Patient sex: M
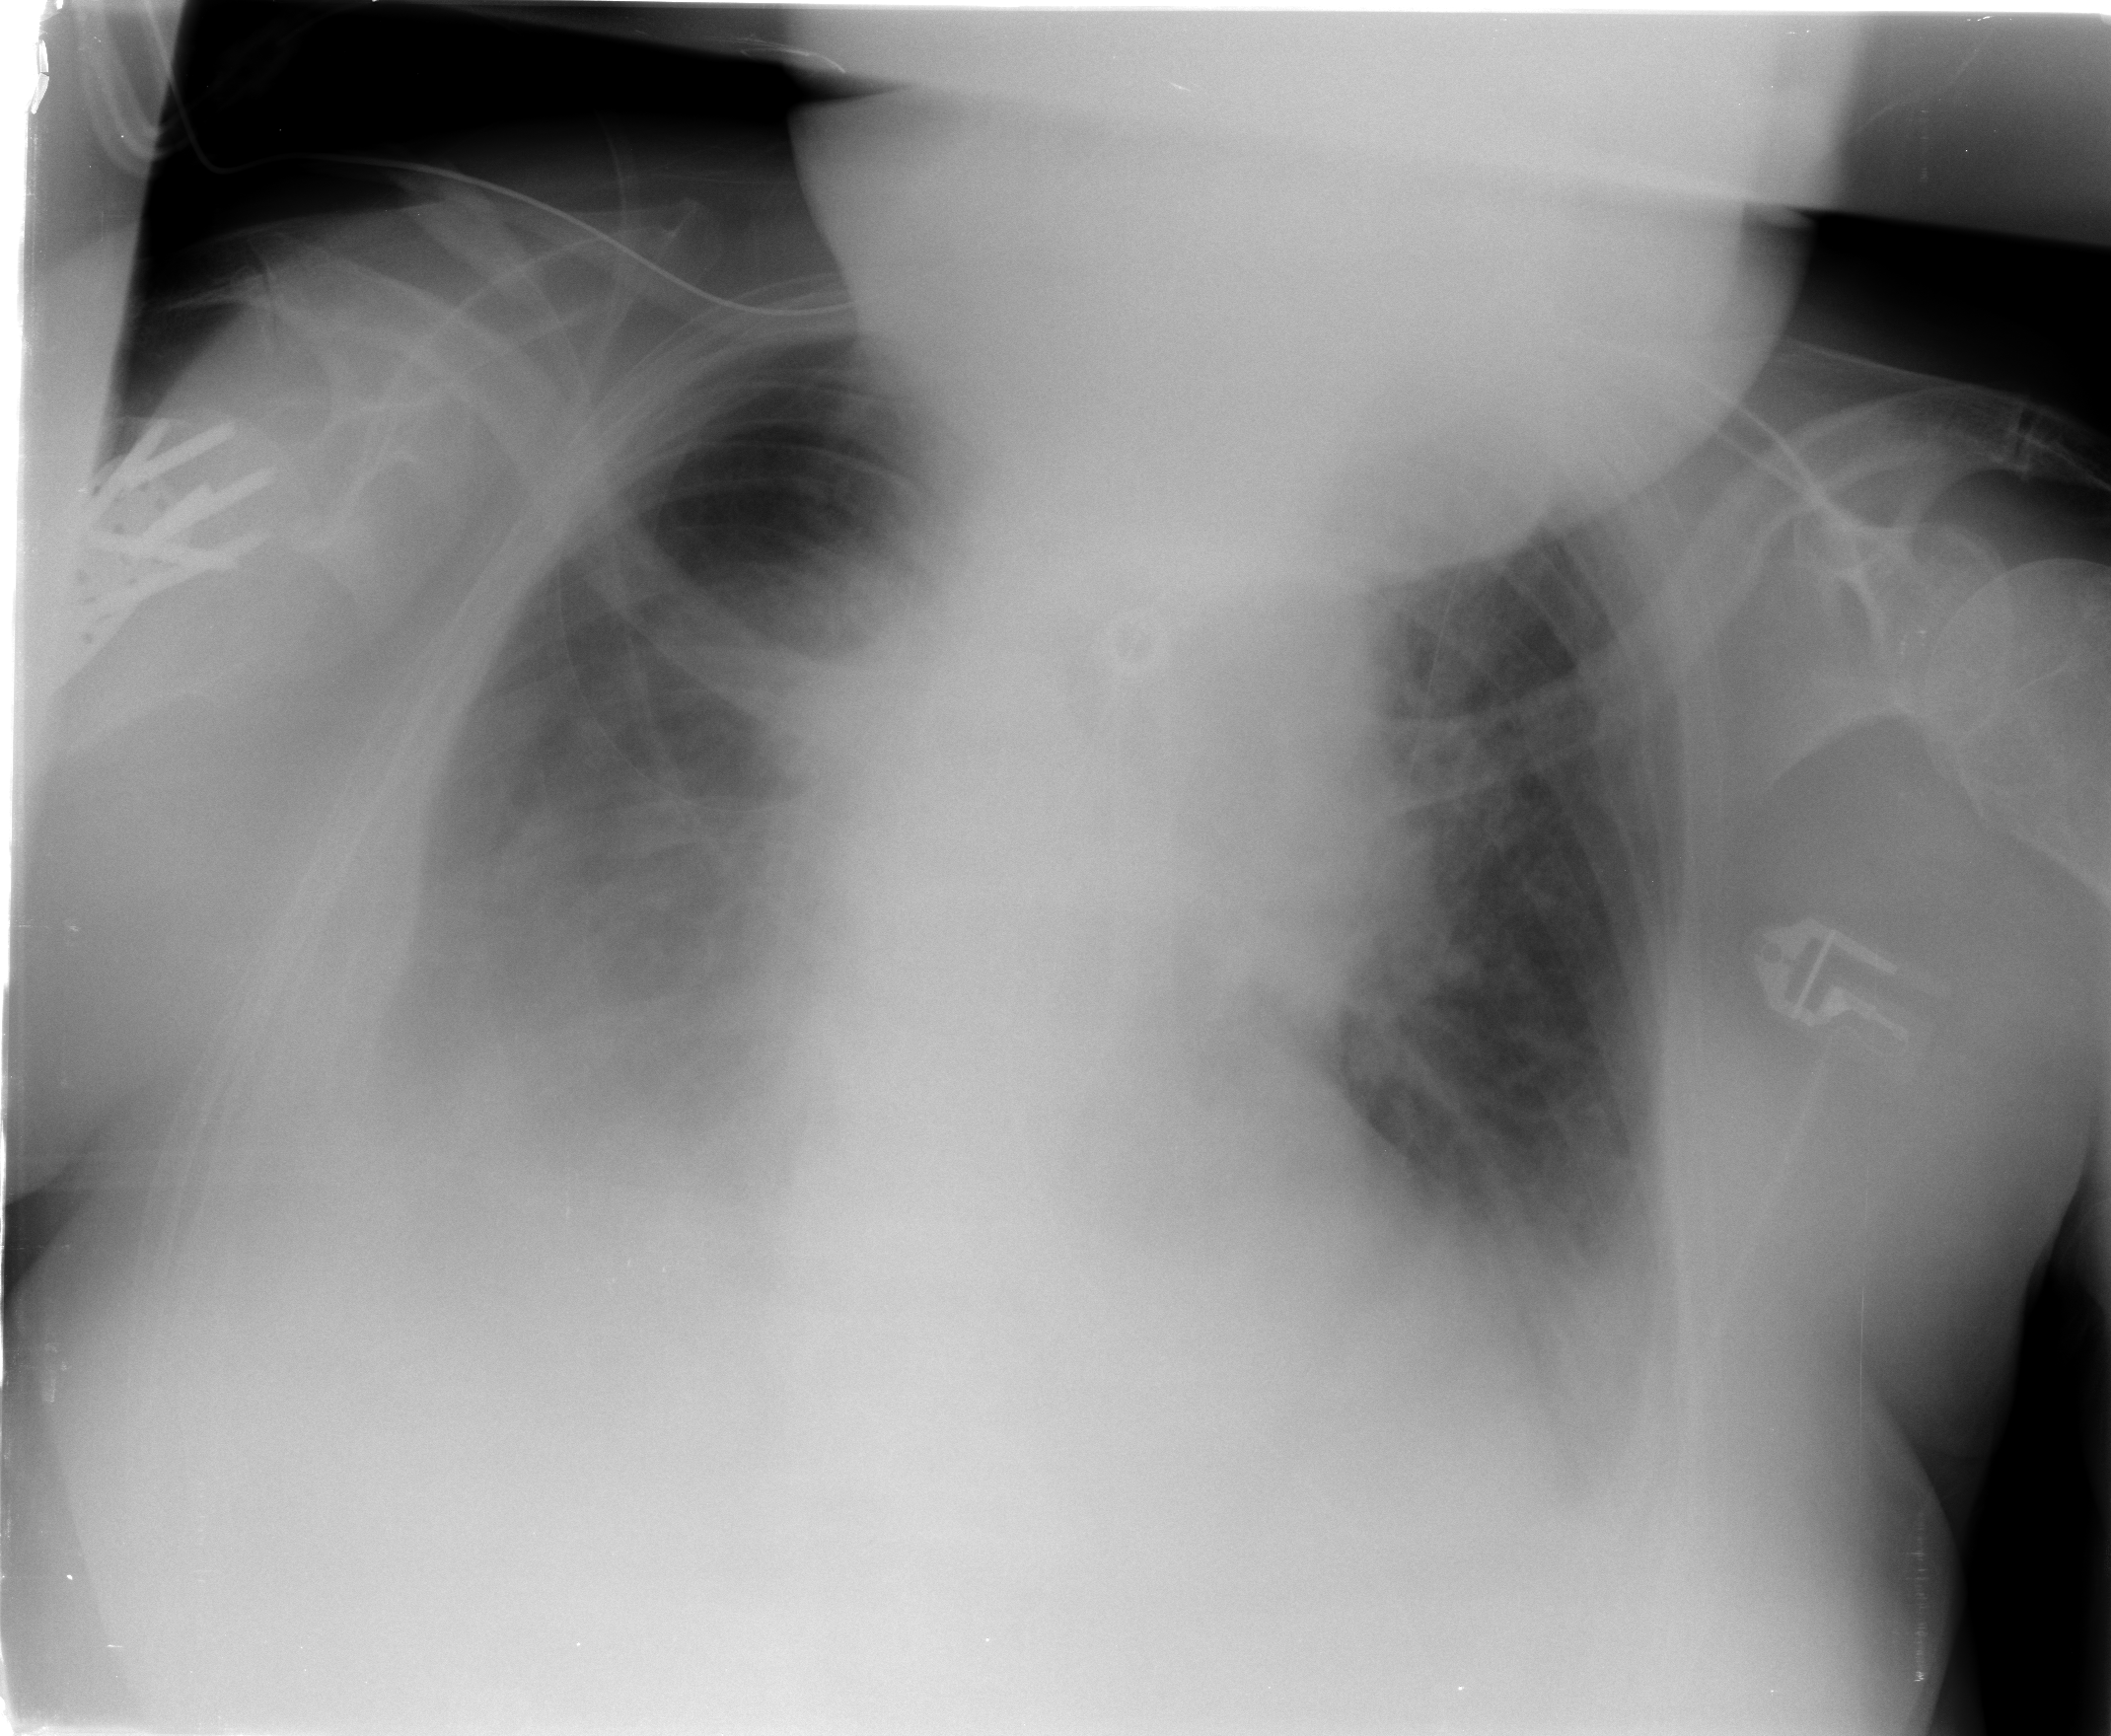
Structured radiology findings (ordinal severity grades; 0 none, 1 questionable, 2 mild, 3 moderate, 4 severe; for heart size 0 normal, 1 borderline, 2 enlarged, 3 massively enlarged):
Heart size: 1
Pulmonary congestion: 2
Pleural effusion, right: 3
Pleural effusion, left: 2
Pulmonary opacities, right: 2
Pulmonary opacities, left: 0
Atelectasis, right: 3
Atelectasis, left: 2